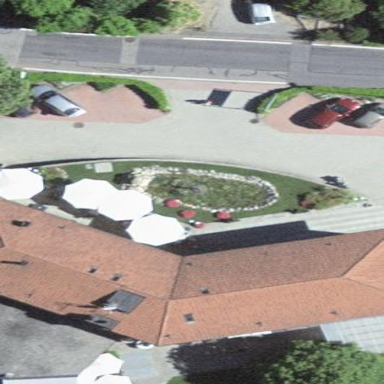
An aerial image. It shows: Building that functions as both restaurant and hotel.